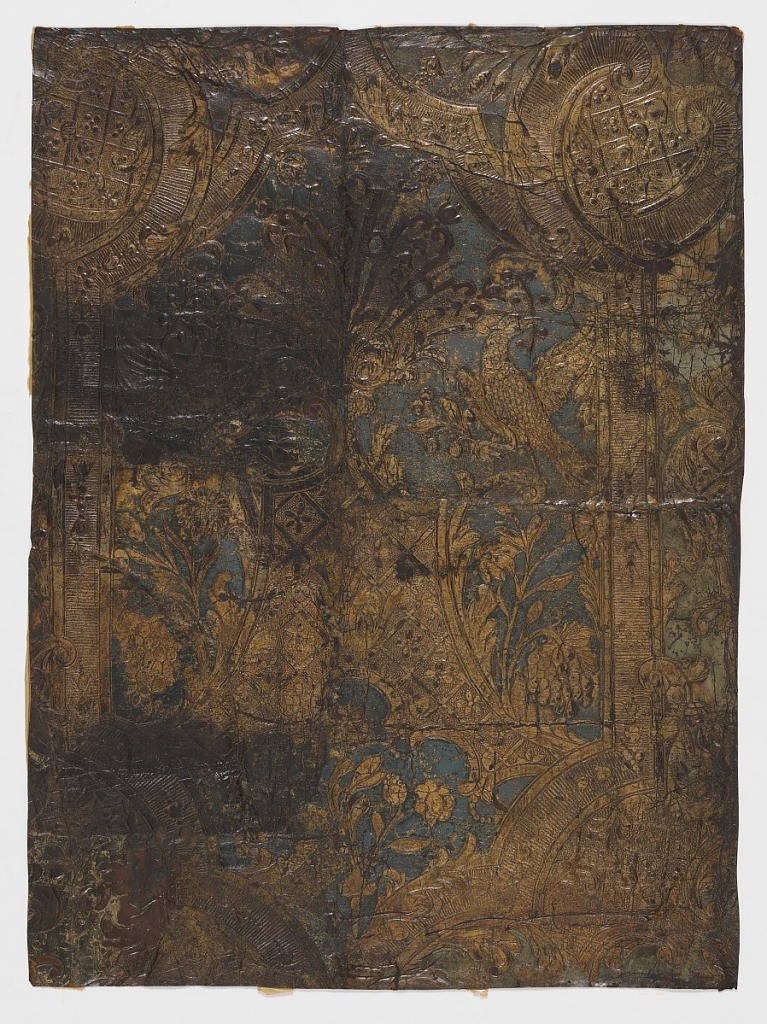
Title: Sidewall
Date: ca. 1725
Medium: Leather, embossed, gilded, painted
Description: Portions of rectangular panels. Shaped framework enclosing conventional design of birds and flowers grouped about a diapered pedestal. Field within framework is blue, outside is gray.